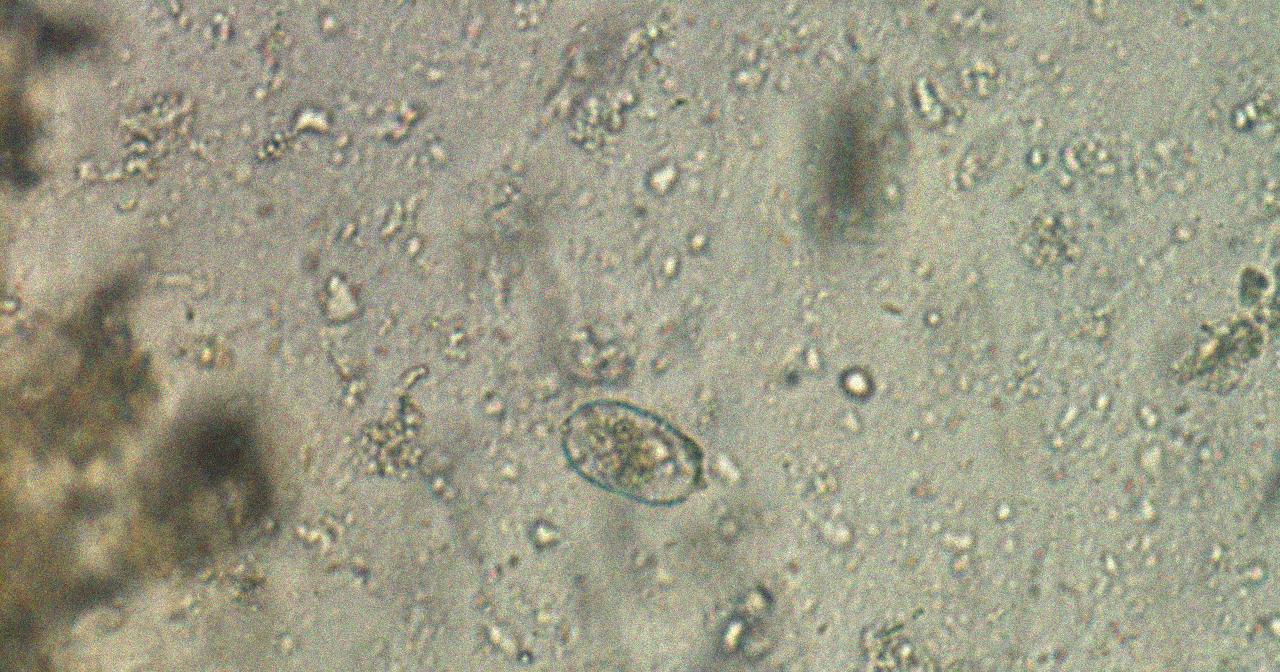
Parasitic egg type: Capillaria philippinensis